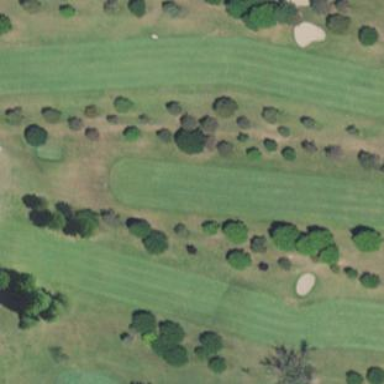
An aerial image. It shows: Golf fairway surrounded by grass.